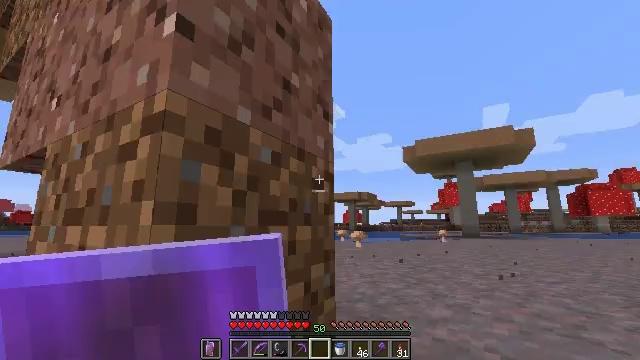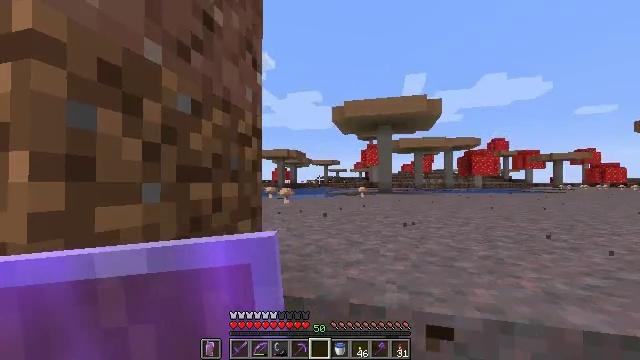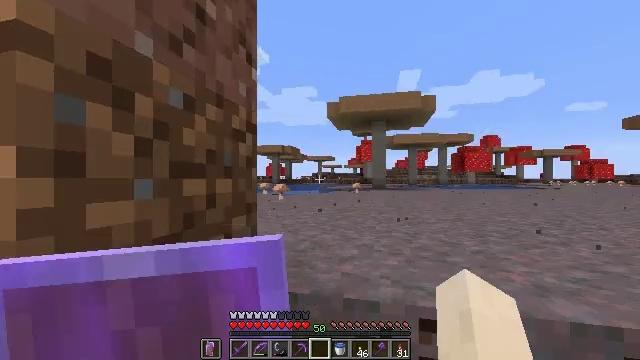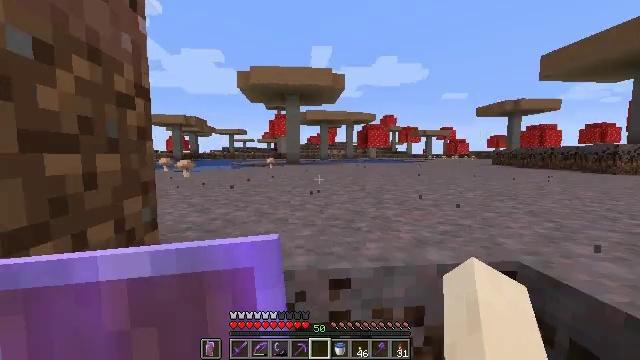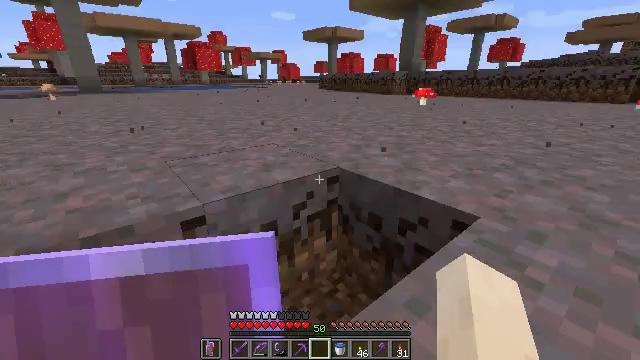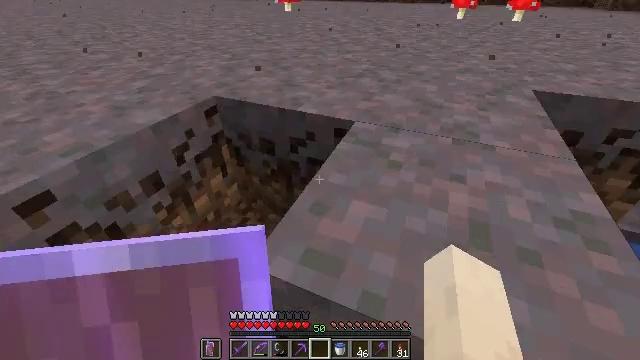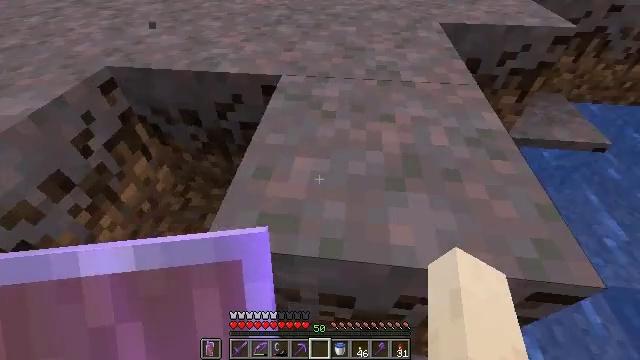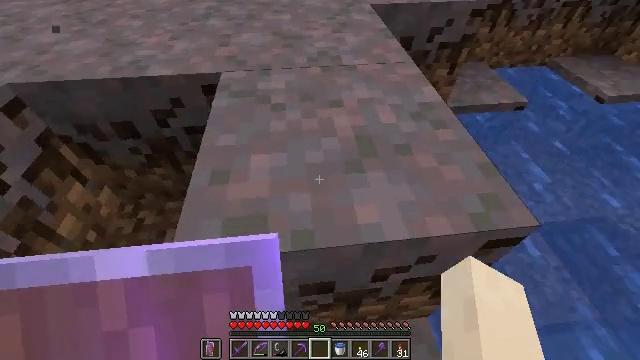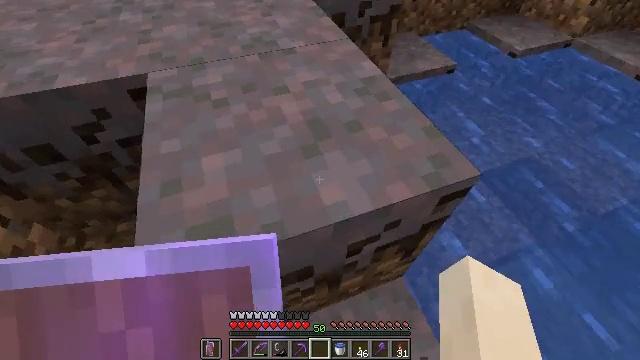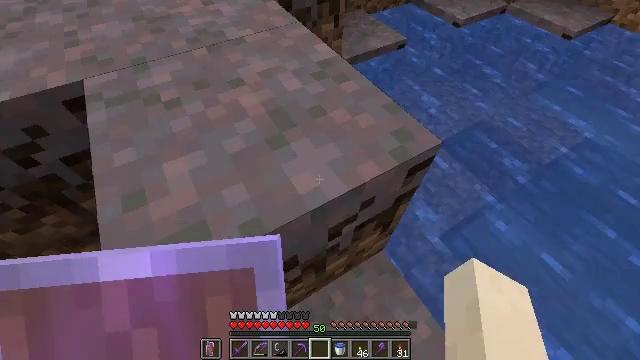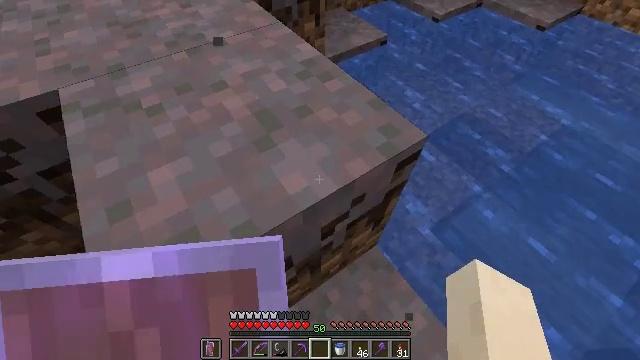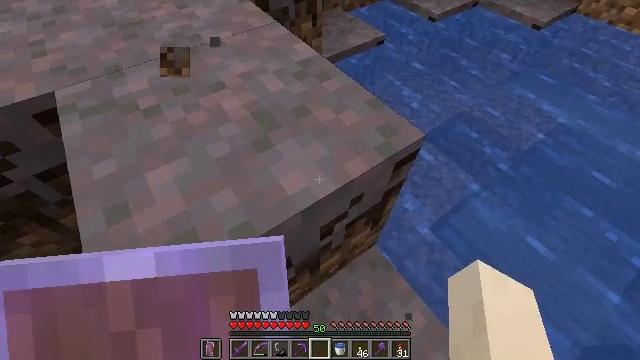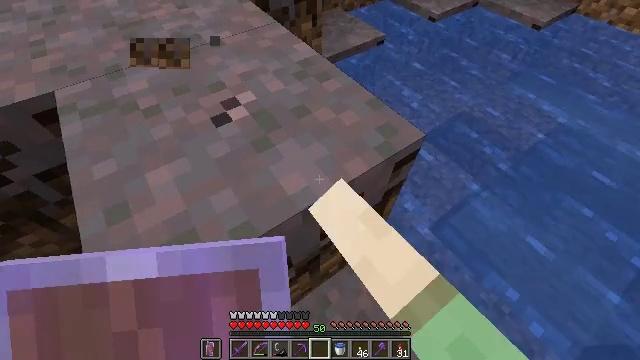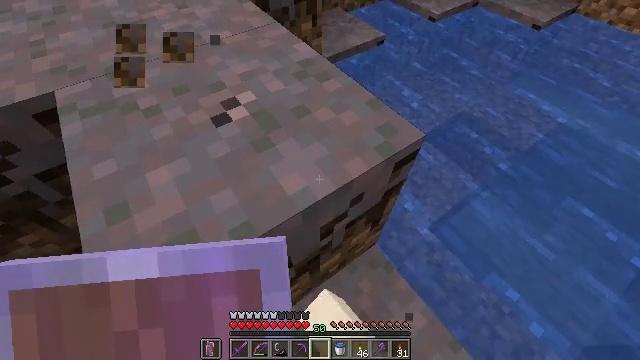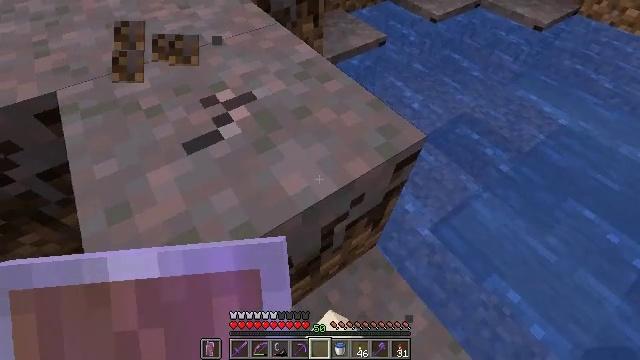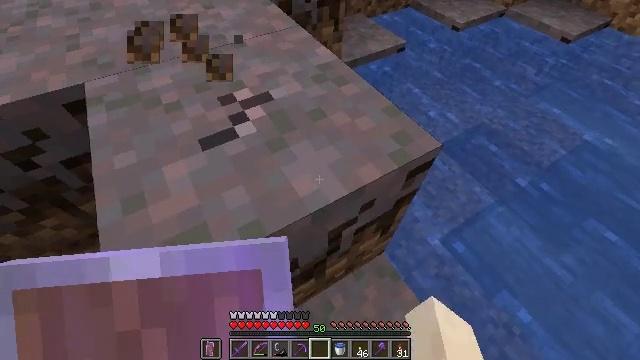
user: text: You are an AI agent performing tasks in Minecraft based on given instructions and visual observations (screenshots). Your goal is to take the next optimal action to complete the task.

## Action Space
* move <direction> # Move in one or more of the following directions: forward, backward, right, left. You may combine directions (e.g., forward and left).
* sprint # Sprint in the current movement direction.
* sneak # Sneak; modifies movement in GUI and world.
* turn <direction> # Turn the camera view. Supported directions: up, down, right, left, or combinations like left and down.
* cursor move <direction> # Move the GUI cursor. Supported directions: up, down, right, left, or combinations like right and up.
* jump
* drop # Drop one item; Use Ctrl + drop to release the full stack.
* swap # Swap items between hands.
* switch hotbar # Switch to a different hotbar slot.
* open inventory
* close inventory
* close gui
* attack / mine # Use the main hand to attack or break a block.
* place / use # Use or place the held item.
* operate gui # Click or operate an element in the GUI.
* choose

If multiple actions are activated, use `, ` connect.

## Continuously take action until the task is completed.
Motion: motion action
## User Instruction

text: Collect mycelium from the ground.
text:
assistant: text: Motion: turn right and down
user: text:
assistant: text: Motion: turn right
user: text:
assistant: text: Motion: turn right and down
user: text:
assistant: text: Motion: turn right and down
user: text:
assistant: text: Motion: turn right and down
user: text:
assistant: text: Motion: turn right and down
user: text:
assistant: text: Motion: turn right and down
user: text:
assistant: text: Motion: turn right and down
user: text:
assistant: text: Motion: turn right and down
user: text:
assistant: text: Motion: turn right
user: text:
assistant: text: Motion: attack / mine
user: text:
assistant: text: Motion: attack / mine
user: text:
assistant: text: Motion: attack / mine
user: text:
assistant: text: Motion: attack / mine
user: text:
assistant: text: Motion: turn left, attack / mine
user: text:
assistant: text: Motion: turn left, attack / mine
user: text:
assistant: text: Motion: turn left, attack / mine
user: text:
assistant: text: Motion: attack / mine
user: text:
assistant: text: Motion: attack / mine
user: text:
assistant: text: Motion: attack / mine
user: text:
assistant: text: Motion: attack / mine
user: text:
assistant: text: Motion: attack / mine
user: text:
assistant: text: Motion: attack / mine
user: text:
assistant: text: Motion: attack / mine
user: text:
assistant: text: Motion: attack / mine
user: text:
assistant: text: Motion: attack / mine
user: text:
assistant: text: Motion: attack / mine
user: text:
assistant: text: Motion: attack / mine
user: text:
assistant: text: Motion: attack / mine
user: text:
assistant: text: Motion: attack / mine